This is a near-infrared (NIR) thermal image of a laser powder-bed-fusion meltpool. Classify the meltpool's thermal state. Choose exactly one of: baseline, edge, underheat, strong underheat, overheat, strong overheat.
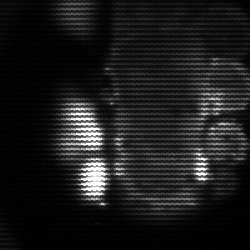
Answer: strong underheat